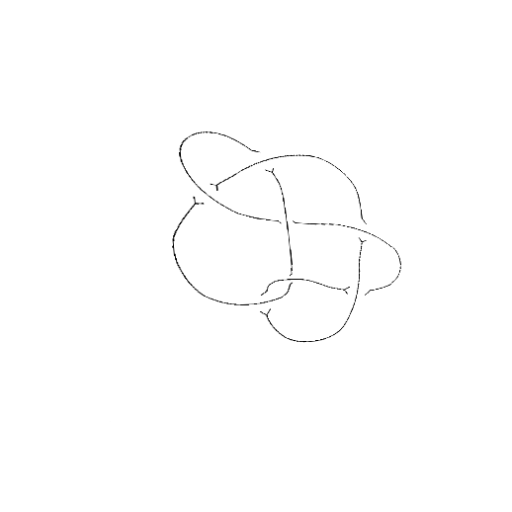
Crossing number: 7